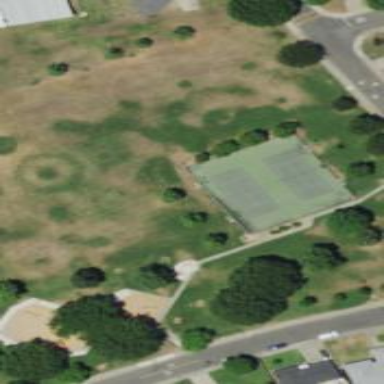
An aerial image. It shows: Tennis court in leisure pitch.